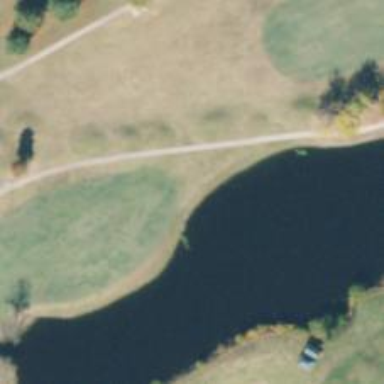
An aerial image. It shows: Golf hole.